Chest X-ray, PA view. Patient: 24 years old, sex M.
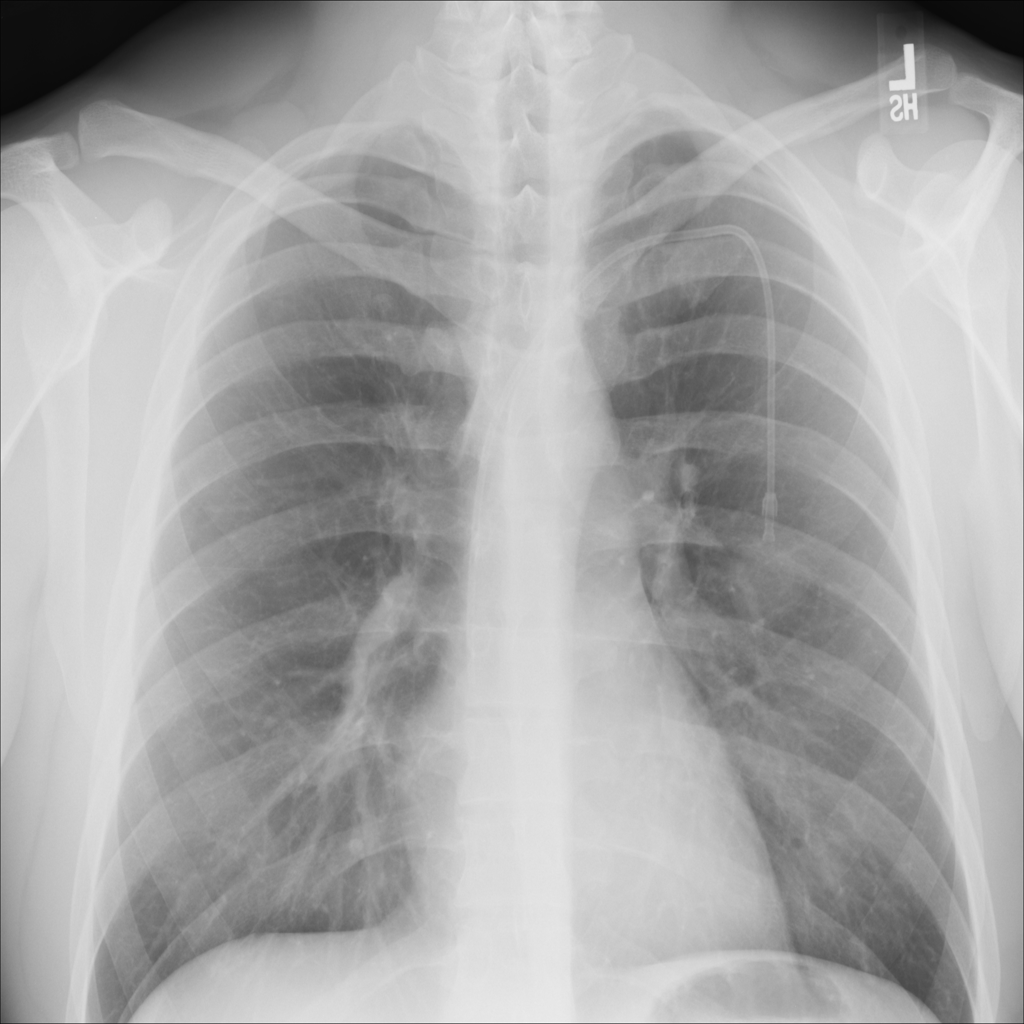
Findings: No Finding